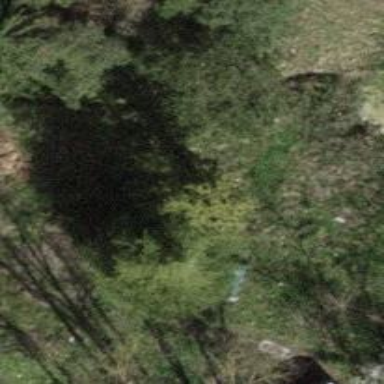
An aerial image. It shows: Evergreen tree with needle-leaved leaves.